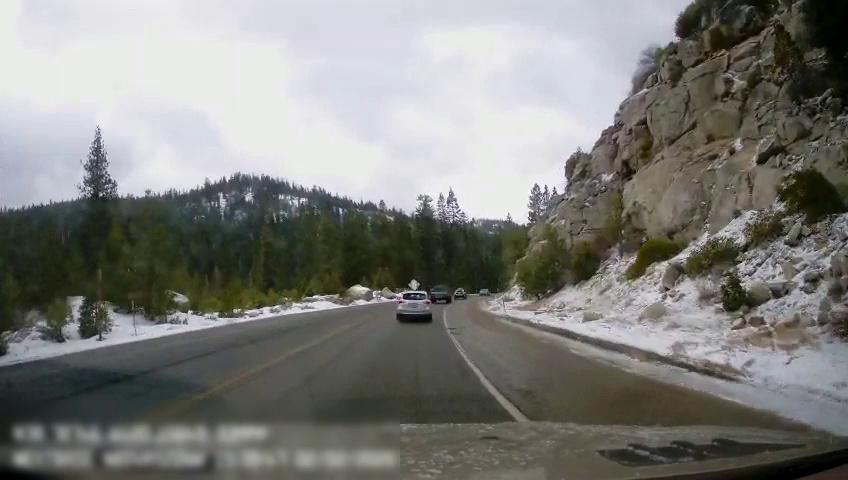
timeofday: Day
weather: Snowy
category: Drivable Space
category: Vehicles | Car
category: Vehicles | Truck
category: Vehicles | SUV
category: Vehicles | Car
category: Lanes | Current Lane
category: Lanes | Opposite Lane
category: Lanes | Current Lane